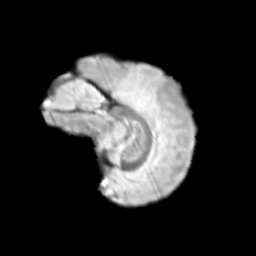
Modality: T2w
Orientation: sagittal
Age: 10
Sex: male
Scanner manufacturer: siemens
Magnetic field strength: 3 T
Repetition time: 3.8 s
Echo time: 0.07 s